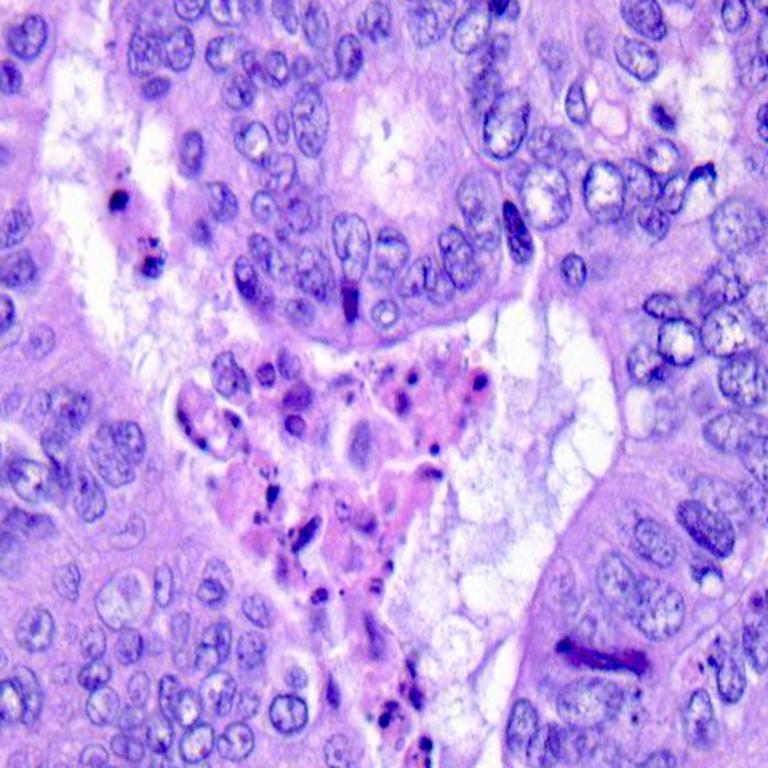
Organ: colon
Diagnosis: adenocarcinomas